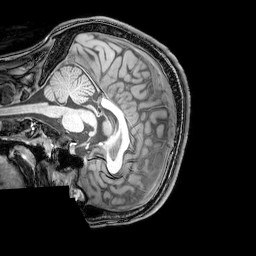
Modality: T1w
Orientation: sagittal
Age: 24
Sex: male
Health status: healthy
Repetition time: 0.081 s
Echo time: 0.037 s